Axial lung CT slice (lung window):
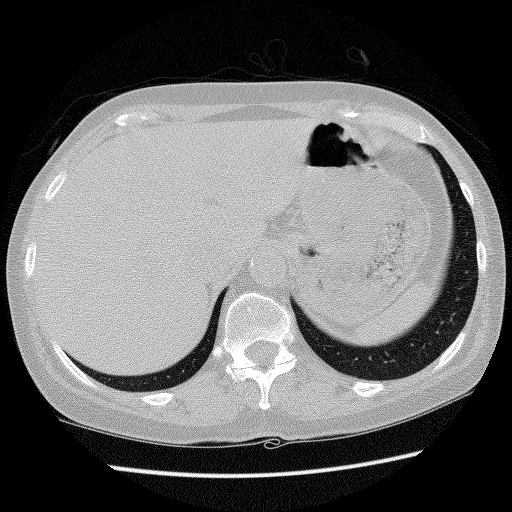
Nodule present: no